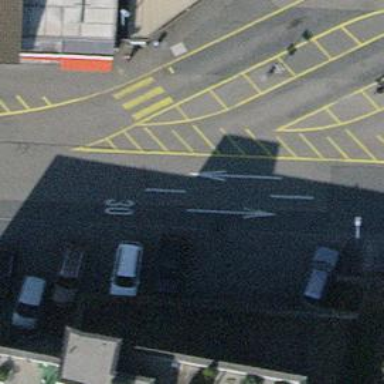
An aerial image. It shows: Platform for public transport and road usage.